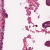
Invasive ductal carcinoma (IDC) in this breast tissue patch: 0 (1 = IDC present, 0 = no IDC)